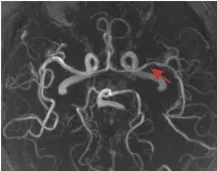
Brain MR of the patient. FLAIR. Showed several lacunar foci in bilateral basal ganglia and thalamus, leukoencephalopathy, and atrophy.
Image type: radiology (mri)